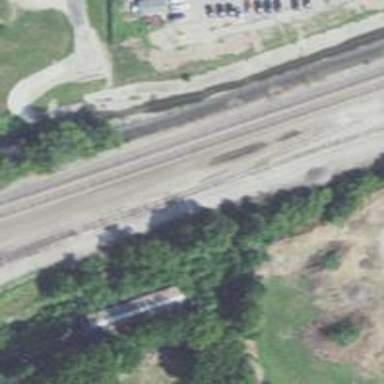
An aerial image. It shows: Railway siding with rails.